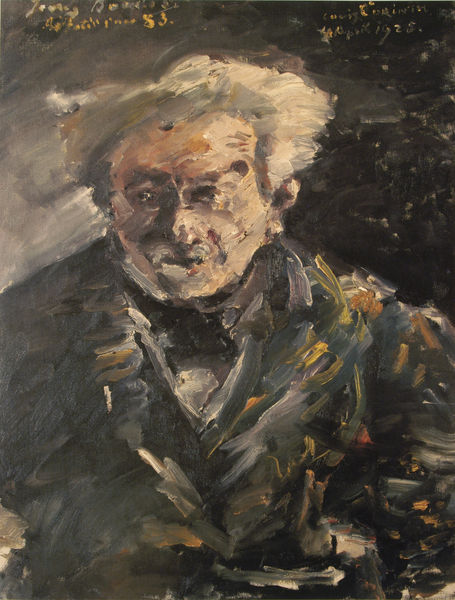
Titel: Porträt Georg Brandes
Künstler: Lovis Corinth
Standort: Antwerpen
Institution: Koninklijk Museum voor Schone Kunsten
Schlagwörter: blau, dunkel, gemälde, kopf, mann, schatten, weiß, gelb, grob, grün, impressionismus, ocker, braun, frisur, grau, haar, hintergrund, licht, mund, nacht, nase, ohr, orange, schwarz, stirn, blick, rot, schal, beige, expressionismus, malerei, alt, anzug, bart, hemd, jacke, schnurrbart, wand, augen, gesicht, kragen, bildnis, portrait, porträt, signatur, öl, wind, pastos, auge, gewand, haare, mantel, augenbrauen, brustbild, bruststück, en face, frontal, ohren, schulter, schrift, alter mann, moderne, abstrakt, farben, modern, herbst, winter, signiert, pastös, ölgemälde, sturm, wild, duktus, krawatte, maler, oberkörper, selbstporträt, striche, unscharf, regen, corinth, lovis corinth, alter, greis, expressionistisch, strich, tasche, entwurf, pinsel, pinselstrich, schemenhaft, verschwommen, verwischt, hintergund, expressiv, picasso, binder, undeutlich, bekannte persönlichkeit, russisch, farbstriche, spachtel, pinselspuren, grauhaarig, weiße haare, große nase, lockerer pinselstrich, portrat, geöb, dunkek, expressionsimsu, kräftiger duktus, sinsel, 19. jahrhundert, cobert, coubert, #alt, spuren pinsel, grau ocker